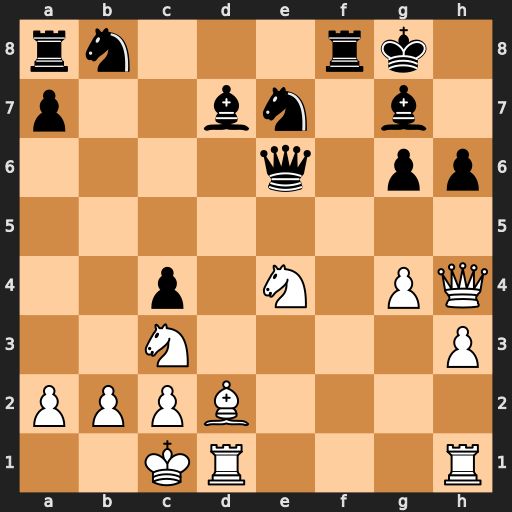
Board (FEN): rn3rk1/p2bn1b1/4q1pp/8/2p1N1PQ/2N4P/PPPB4/2KR3R
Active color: w
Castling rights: -
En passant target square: -
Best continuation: Bxh6 g5 Bxg5